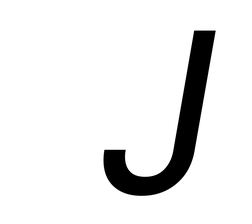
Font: Poppins-Italic